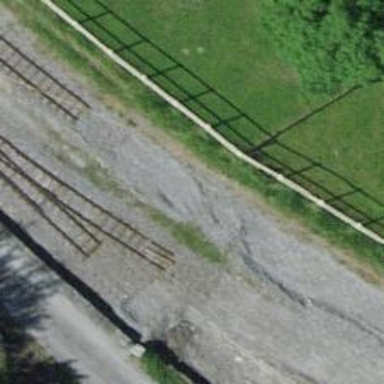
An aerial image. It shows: Single track abandoned railway siding.